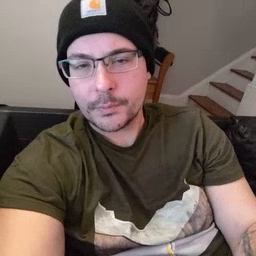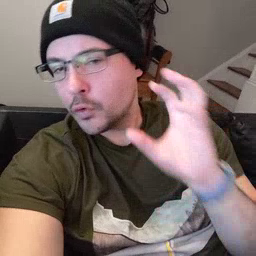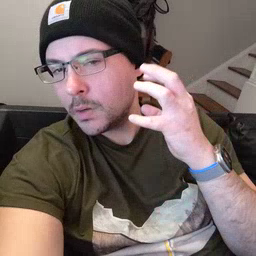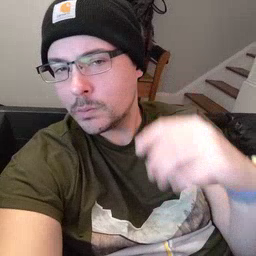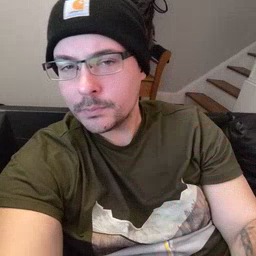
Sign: radio